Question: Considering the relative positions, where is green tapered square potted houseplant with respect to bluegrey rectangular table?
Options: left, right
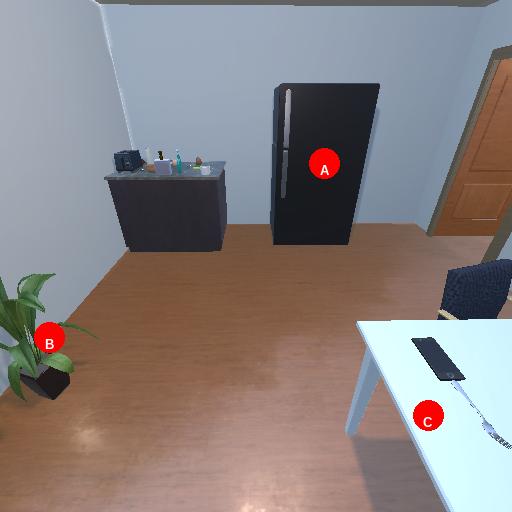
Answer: left